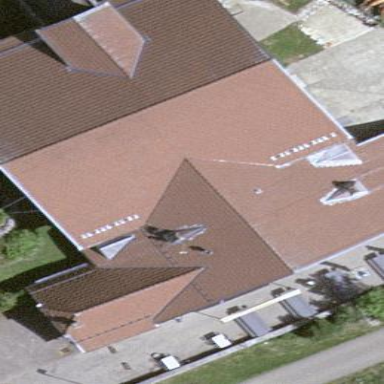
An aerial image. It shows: Restaurant in building.